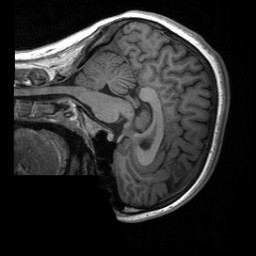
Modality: T1w
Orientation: sagittal
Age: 22
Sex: female
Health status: healthy
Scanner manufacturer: siemens
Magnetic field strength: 3 T
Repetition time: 2 s
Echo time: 0.00232 s